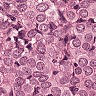
Metastatic tissue present: yes